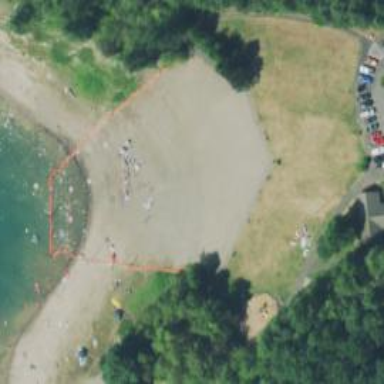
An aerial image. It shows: Beach area ideal for swimming.